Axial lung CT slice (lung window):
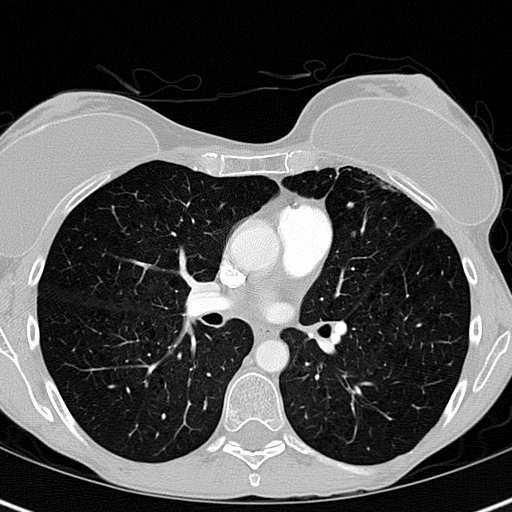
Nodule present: no